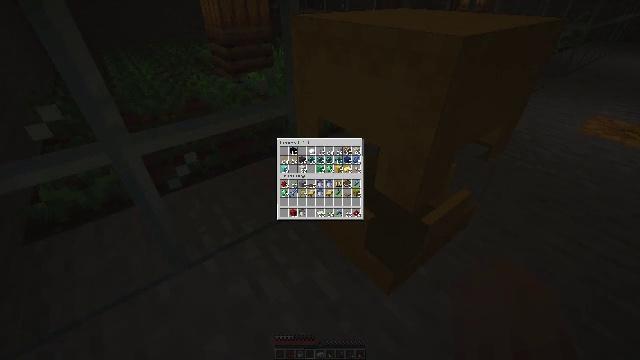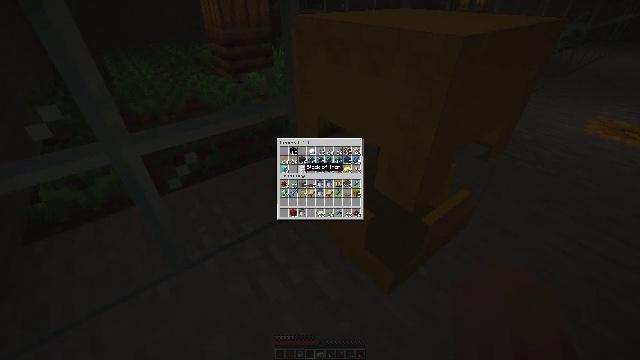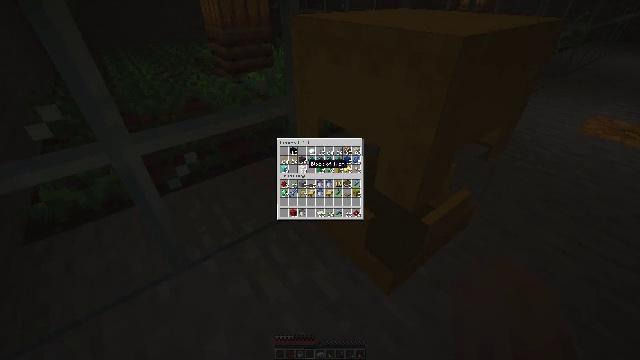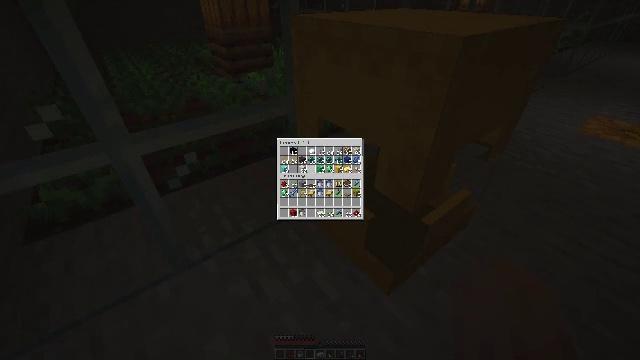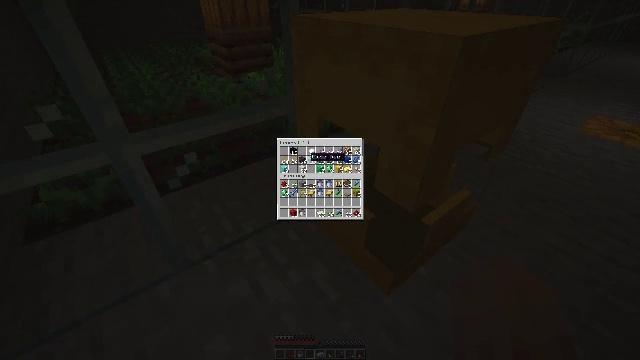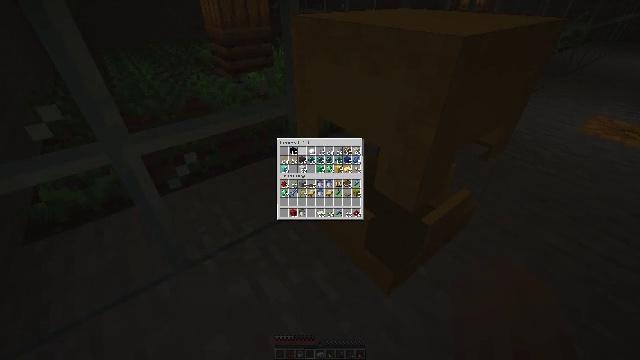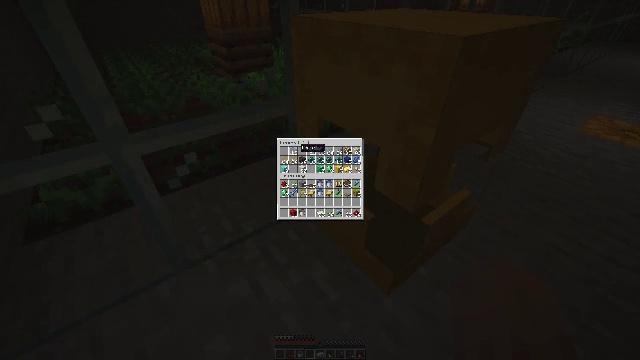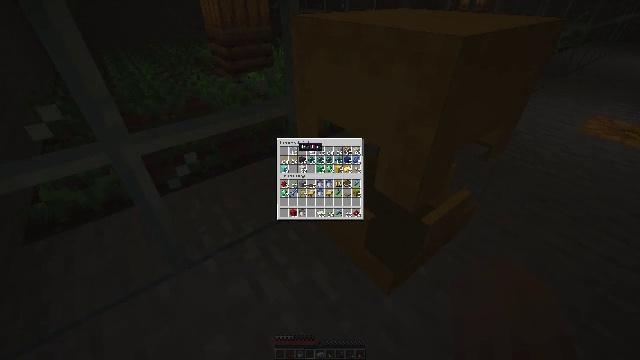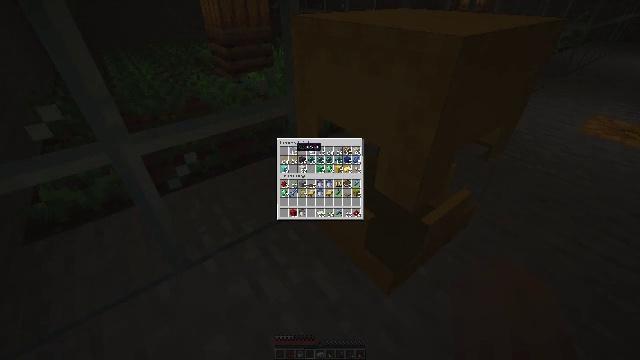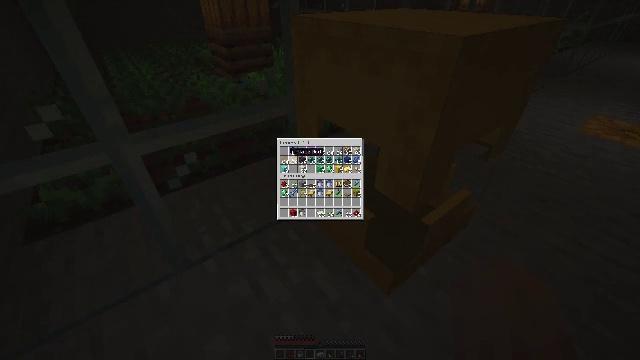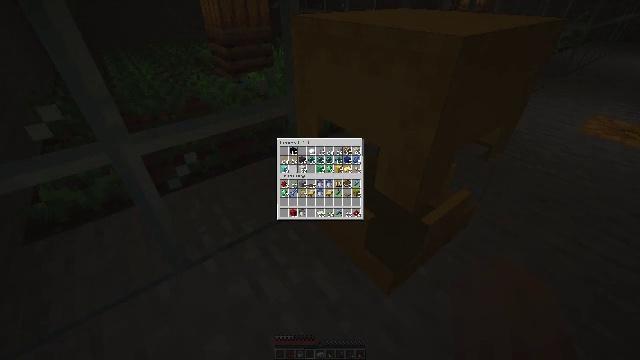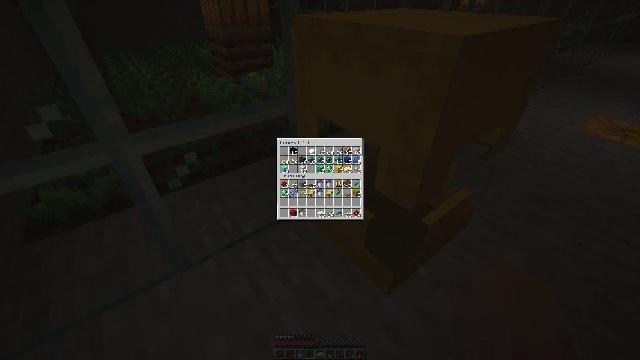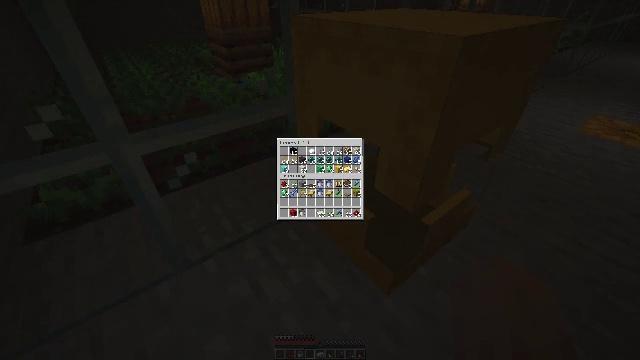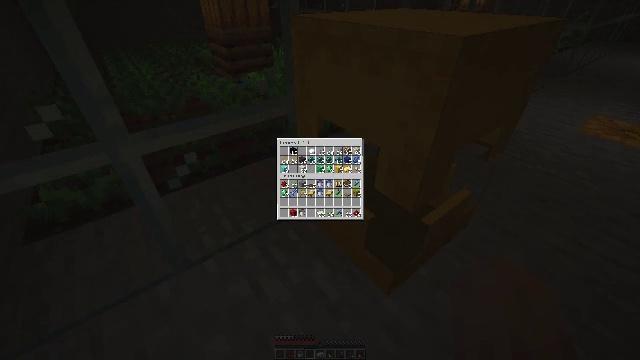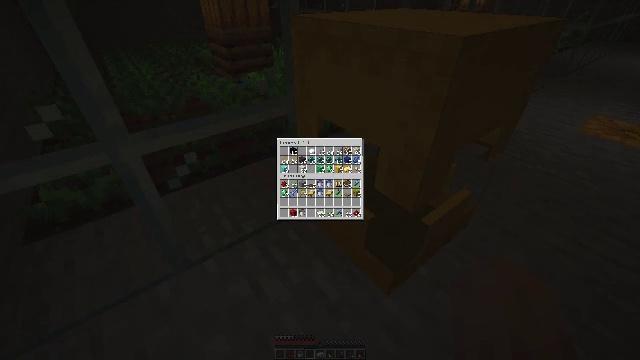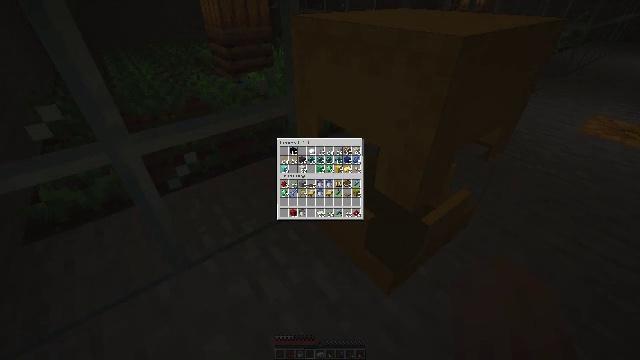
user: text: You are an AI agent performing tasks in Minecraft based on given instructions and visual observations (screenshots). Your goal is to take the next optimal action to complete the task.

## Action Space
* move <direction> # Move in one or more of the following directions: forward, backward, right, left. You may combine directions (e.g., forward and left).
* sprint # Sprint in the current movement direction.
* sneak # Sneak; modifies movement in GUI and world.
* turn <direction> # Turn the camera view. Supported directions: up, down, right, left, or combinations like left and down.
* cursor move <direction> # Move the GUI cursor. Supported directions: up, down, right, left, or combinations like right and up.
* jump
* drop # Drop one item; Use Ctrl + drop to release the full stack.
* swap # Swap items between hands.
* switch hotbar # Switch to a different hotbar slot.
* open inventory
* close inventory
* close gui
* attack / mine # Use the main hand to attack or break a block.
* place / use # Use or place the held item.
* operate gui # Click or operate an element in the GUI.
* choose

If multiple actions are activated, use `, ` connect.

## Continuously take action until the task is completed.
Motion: motion action
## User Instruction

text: Remove an iron ingot from the inventory.
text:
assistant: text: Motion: turn up
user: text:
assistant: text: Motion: turn right
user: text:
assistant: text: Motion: no_op
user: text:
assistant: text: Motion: turn up
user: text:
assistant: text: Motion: turn left and up
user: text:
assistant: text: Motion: turn left
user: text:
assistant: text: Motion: no_op
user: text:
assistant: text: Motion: no_op
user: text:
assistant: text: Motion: turn down
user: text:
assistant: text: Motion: turn down
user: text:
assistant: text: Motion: turn right and down
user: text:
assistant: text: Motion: no_op
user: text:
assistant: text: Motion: no_op
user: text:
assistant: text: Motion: no_op
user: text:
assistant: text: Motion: no_op
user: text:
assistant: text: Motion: no_op
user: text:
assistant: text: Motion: no_op
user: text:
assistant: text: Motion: no_op
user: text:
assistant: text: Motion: no_op
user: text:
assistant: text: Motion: no_op
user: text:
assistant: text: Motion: no_op
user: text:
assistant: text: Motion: no_op
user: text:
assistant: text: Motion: no_op
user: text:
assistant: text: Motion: no_op
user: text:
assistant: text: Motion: no_op
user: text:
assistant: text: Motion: no_op
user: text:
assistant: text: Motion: no_op
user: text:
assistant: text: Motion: no_op
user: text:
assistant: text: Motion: no_op
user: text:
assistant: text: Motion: turn right and down